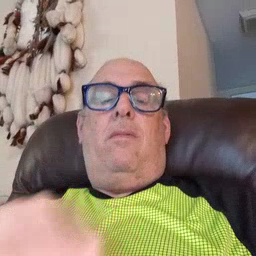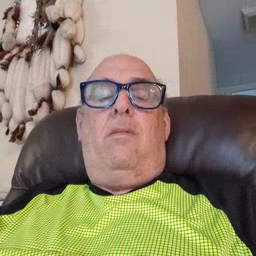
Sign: girl